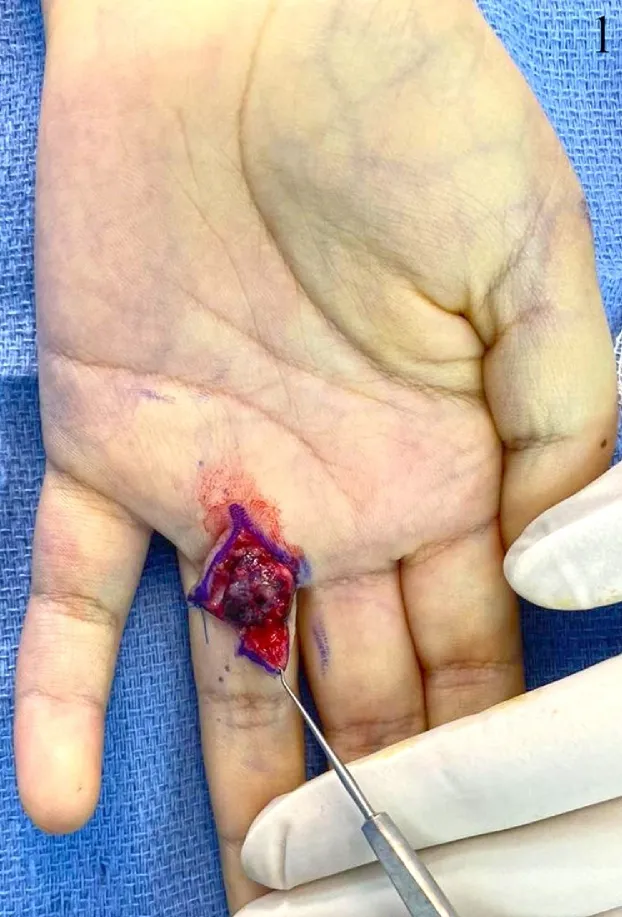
This is an intraoperative image of the lesion.
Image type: medical_photograph (other_medical_photograph)